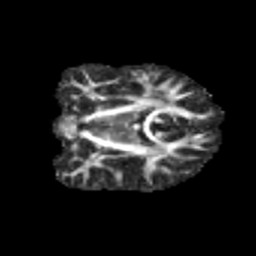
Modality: FA
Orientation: coronal
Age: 10
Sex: female
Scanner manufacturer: siemens
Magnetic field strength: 3 T
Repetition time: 3.8 s
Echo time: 0.07 s